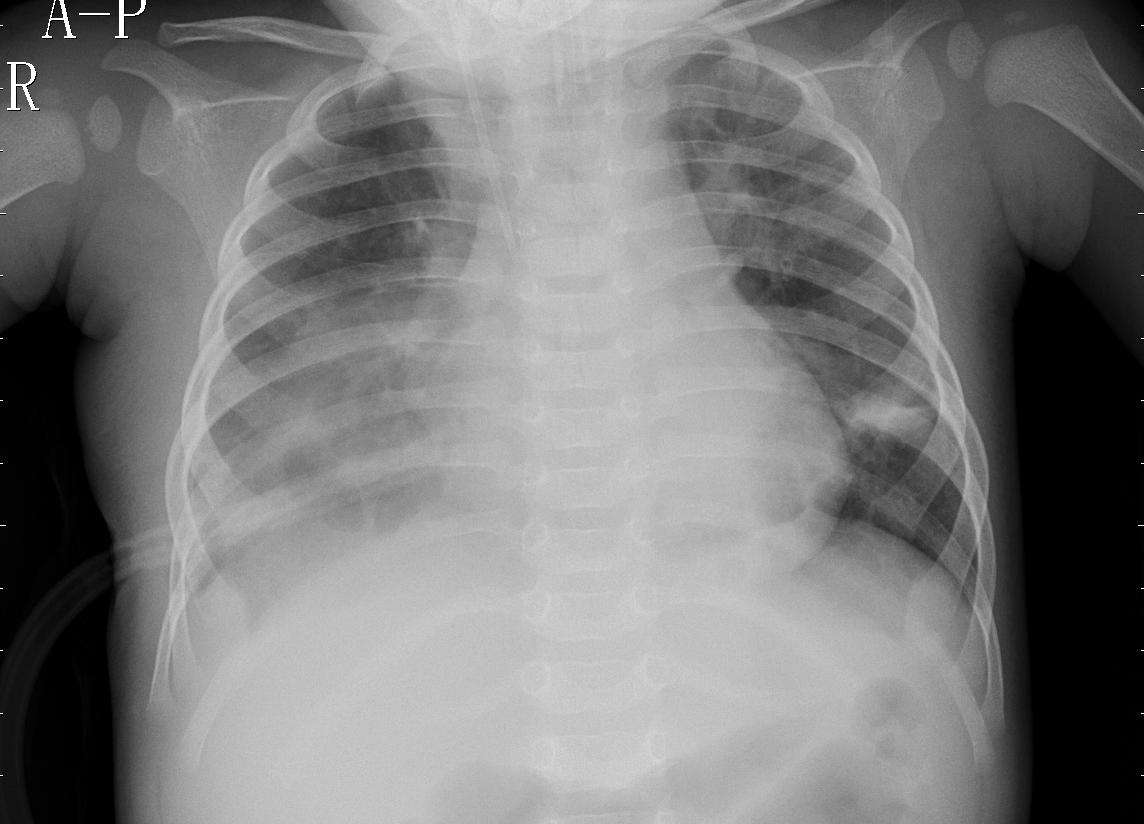
Diagnosis: PNEUMONIA